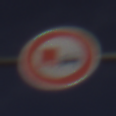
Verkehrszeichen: UeberholverbotKraftfahrzeuge
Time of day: MorningAfternoon
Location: Outdoor (RoadRail)
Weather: PartlyCloudy
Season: NotSpecified
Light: Natural